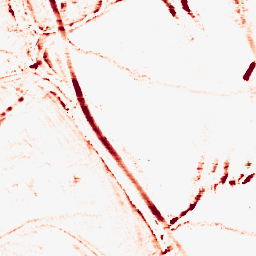
Category: morphological
Decomposition family: morphological_rect
Decomposition parameters: operation: opening
width: 10
height: 5
Upsampling method: sinc_hamming
Upsampling parameters: scale: 2
kernel_size: 4
Upsampling scale: 2